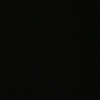
Label: space